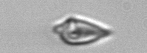
Label: Oxytoxum